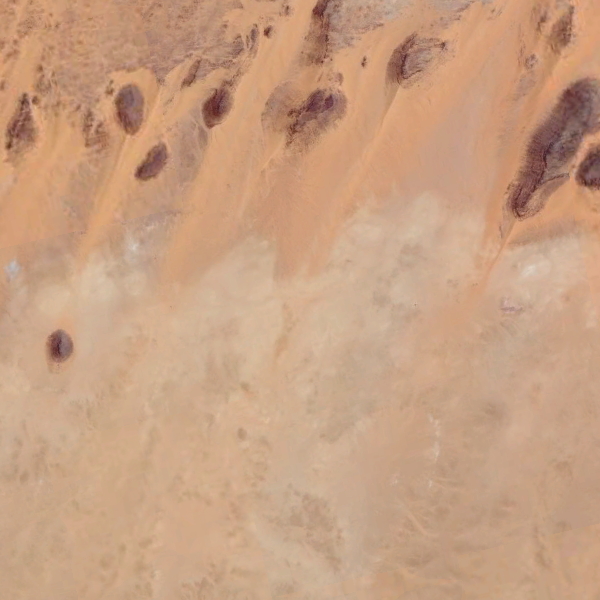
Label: Desert